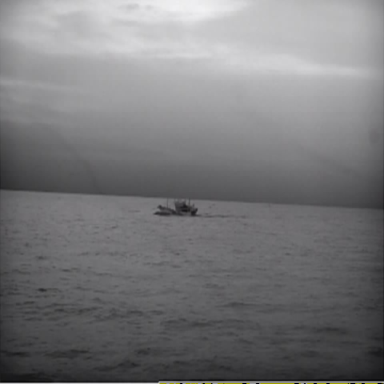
There is a bulk_carrier in the infrared image.